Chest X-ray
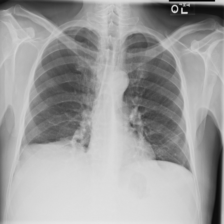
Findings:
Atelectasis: negative
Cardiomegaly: negative
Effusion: negative
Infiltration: negative
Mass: negative
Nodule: negative
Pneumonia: negative
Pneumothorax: negative
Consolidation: negative
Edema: negative
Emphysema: negative
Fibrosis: negative
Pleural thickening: negative
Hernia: negative